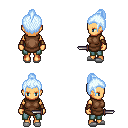
a pixel art fantasy rpg character, female body template, human, tanned skin, brown tunic, teal pants, white cyan short topknot hairstyle, leather bracers, white slippers, dagger, four views (front, back, left, right), 2x2 character sprite sheet, small pixel art, hard edges, no anti-aliasing